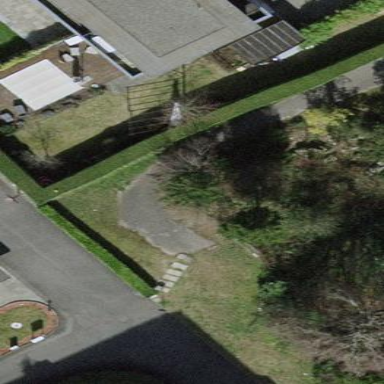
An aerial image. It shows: Garden enclosed by fence.